Interaction volume radius: 5 \u00c5
Interaction volume height: 10 \u00c5
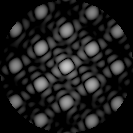
Disorder parameter: 0.05855